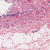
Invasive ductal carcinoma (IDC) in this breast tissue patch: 0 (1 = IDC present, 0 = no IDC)